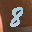
Label: 8